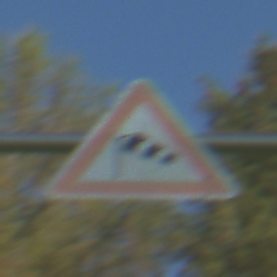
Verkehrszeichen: SeitenwindVonLinks
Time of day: MorningAfternoon
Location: Outdoor (Nature)
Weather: PartlyCloudy
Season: NotSpecified
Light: Natural